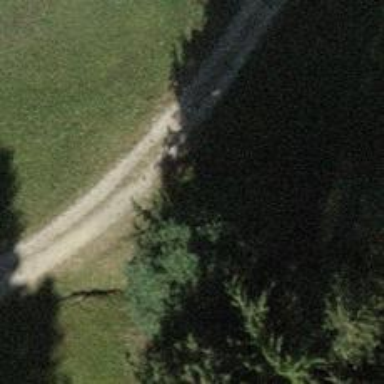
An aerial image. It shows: Gravel track.